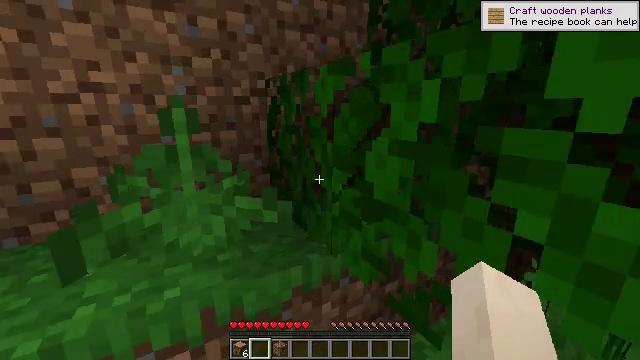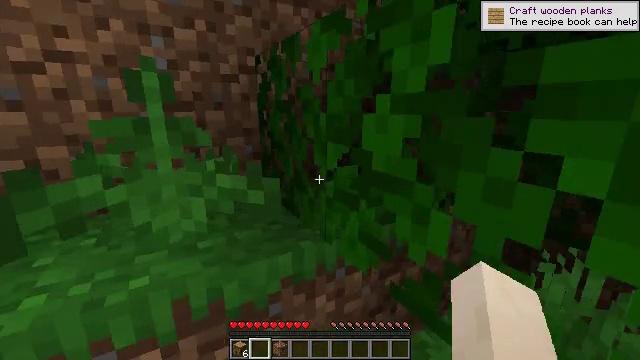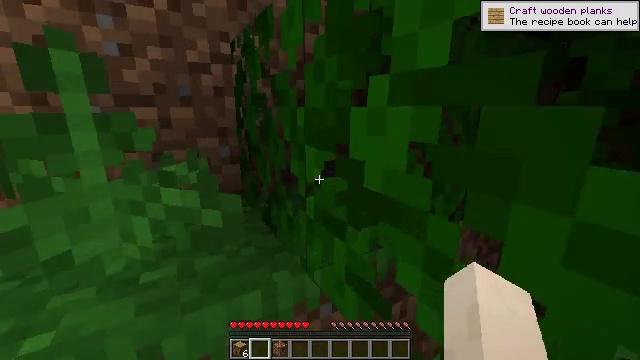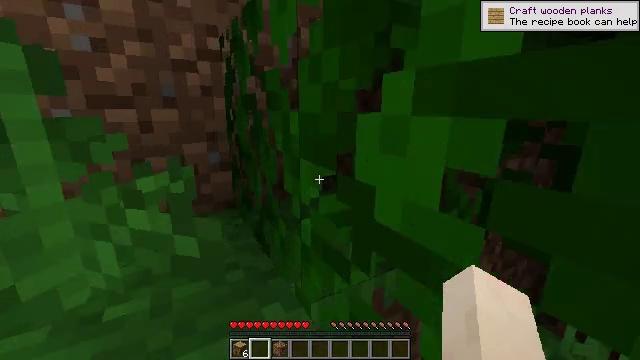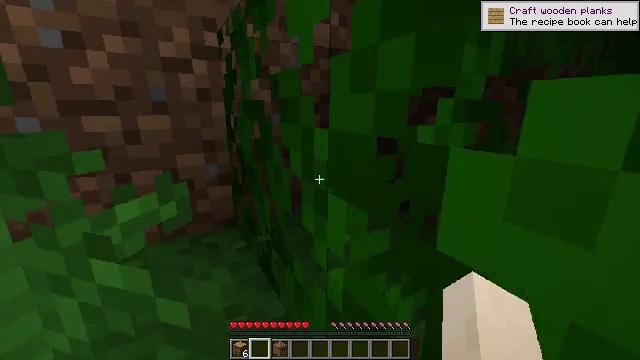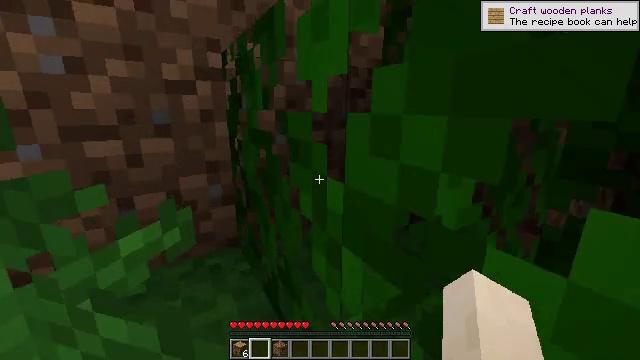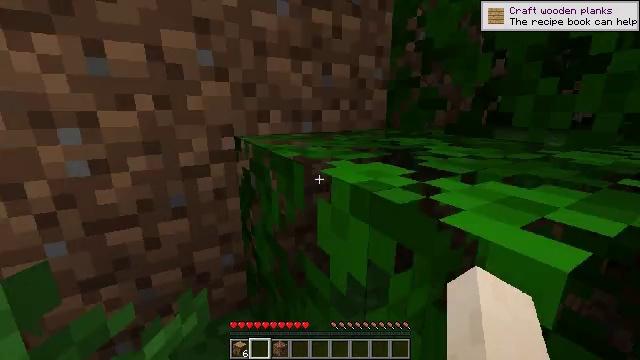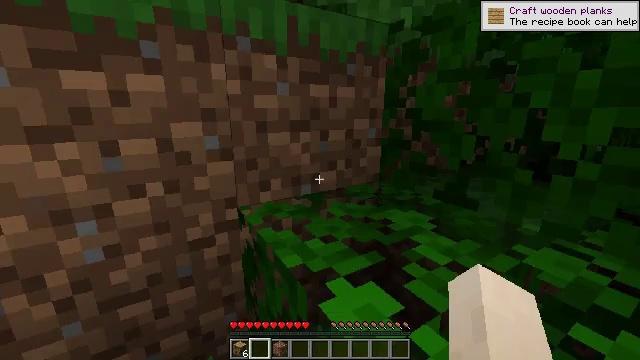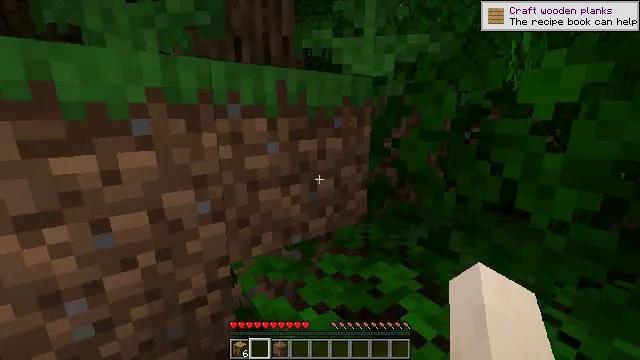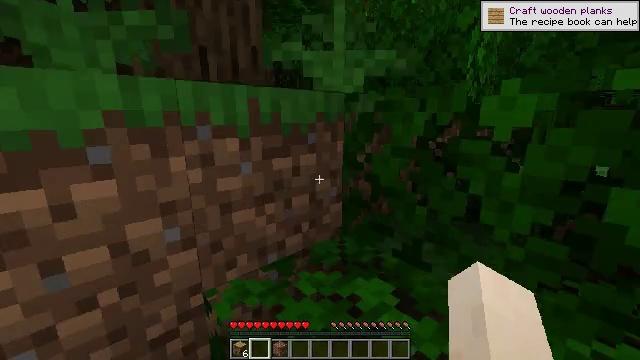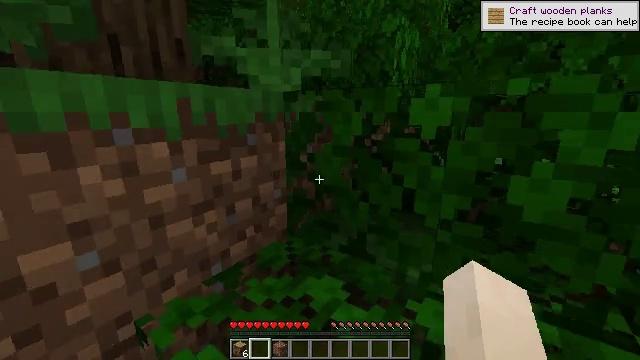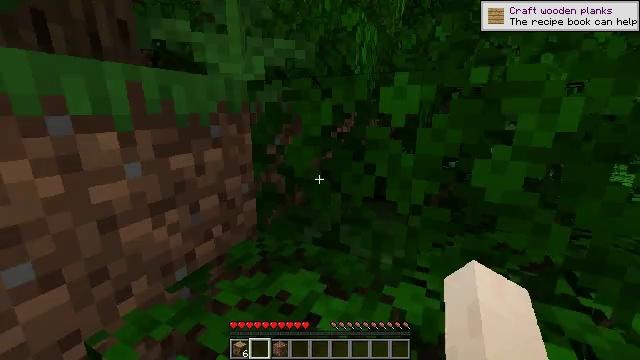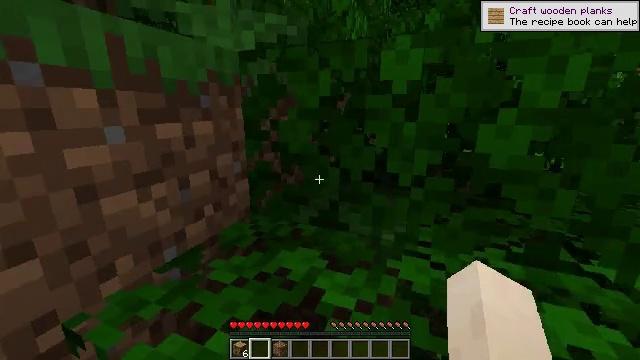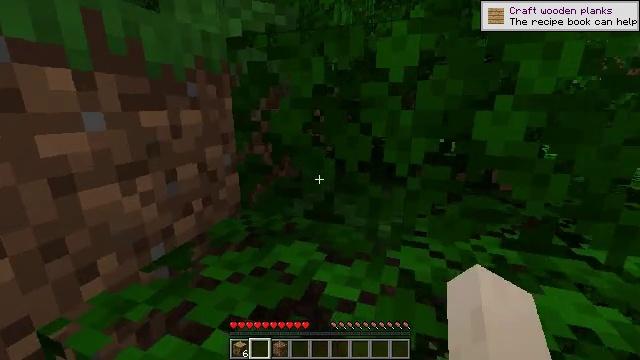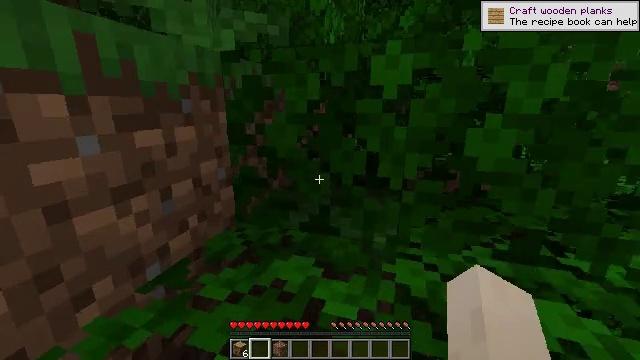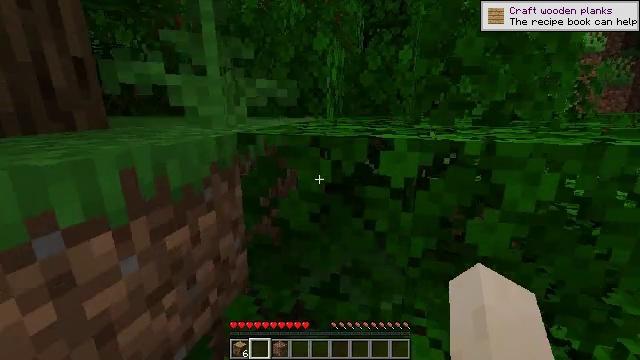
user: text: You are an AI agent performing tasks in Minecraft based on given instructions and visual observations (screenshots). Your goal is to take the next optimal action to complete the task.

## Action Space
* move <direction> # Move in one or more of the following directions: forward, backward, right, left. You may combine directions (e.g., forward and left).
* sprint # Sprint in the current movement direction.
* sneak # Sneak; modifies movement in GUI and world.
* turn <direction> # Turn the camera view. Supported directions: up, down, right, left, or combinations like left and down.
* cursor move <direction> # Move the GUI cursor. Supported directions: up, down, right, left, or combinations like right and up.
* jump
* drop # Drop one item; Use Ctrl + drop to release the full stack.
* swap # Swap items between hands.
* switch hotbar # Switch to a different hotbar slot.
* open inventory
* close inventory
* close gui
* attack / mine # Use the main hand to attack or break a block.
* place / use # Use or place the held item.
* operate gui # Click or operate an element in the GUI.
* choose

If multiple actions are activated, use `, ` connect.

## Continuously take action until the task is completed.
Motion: motion action
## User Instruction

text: Collect jungle leaves by breaking them.
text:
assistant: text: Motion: move forward
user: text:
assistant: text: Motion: move forward
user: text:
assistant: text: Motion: move forward
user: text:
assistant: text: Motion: move forward
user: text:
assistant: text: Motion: move forward, jump
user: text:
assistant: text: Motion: move forward, jump
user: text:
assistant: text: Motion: move forward, turn right, jump
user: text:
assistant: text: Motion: move forward, turn right, jump
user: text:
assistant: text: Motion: move forward, turn right
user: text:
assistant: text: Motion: move forward, turn right
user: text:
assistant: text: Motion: move forward, turn right
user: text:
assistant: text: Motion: move forward, turn right
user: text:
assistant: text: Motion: move forward, turn right, jump
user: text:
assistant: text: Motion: move forward, turn right, jump
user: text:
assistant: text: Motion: move forward, jump
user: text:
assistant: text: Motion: move forward, jump
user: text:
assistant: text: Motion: move forward
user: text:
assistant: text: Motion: move forward
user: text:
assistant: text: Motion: move forward, turn right
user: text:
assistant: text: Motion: move forward, turn right
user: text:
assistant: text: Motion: move forward, turn right
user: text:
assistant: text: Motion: move forward, turn right
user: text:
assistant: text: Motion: move forward, turn right, jump
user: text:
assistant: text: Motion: move forward, jump
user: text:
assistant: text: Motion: move forward, jump
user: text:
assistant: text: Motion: move forward, turn left
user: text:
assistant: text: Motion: move forward, turn left
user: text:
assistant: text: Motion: move forward, turn left and up
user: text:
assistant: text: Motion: move forward, turn left
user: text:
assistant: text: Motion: move forward